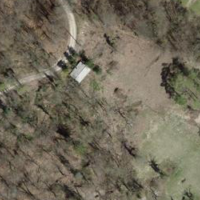
EUNIS habitat code: 40
Species observed at this site:
Allium ursinum
Podarcis muralis
Parus major
Melanargia galathea
Lacerta agilis
Nemobius sylvestris
Sylvia atricapilla
Anguis fragilis